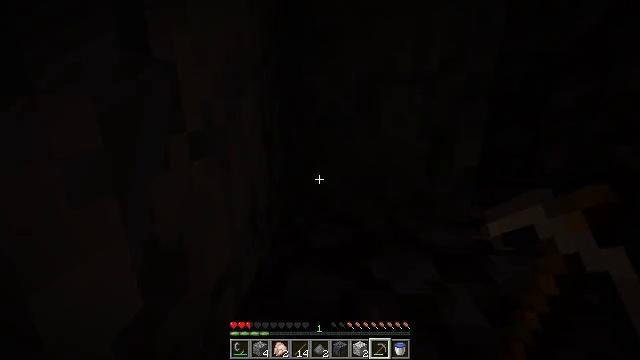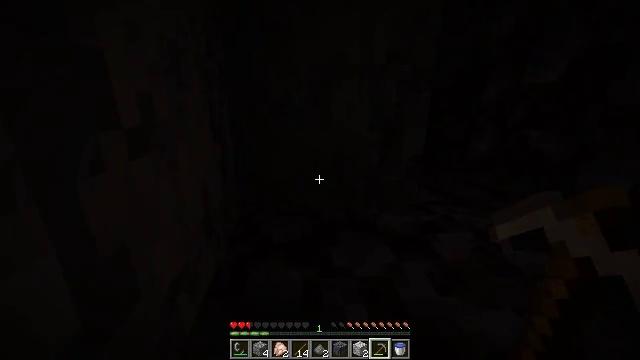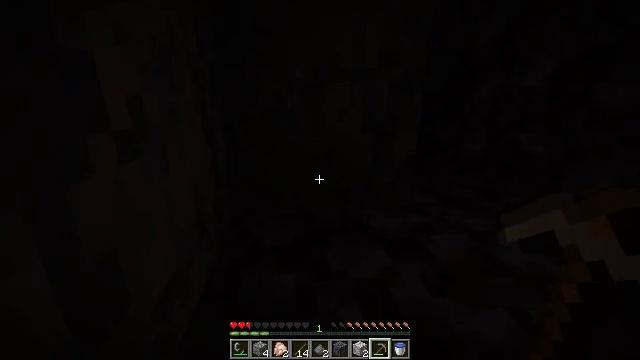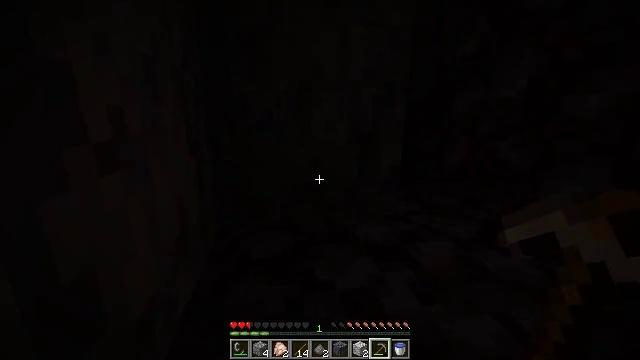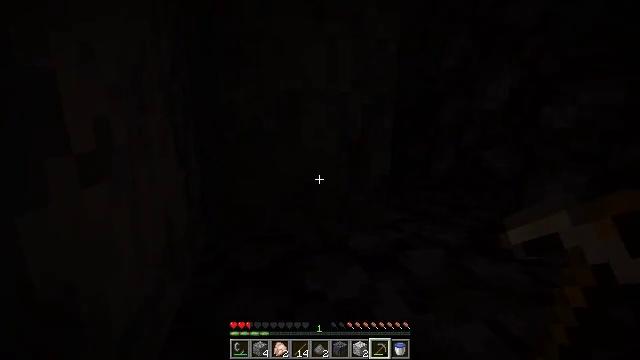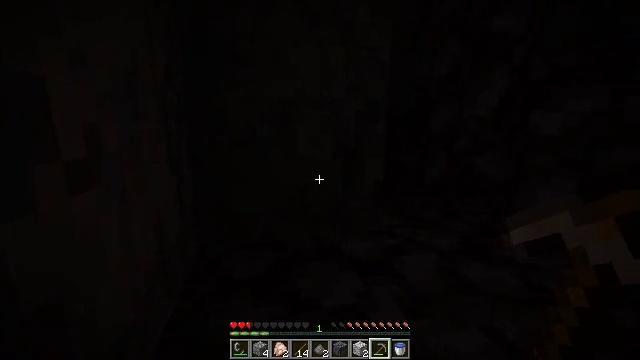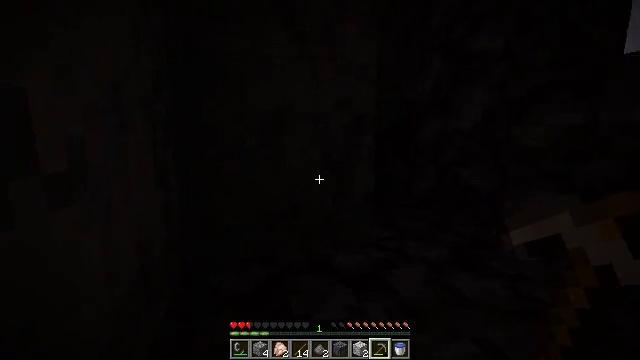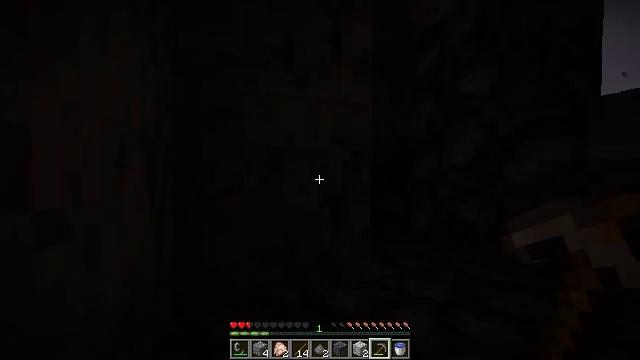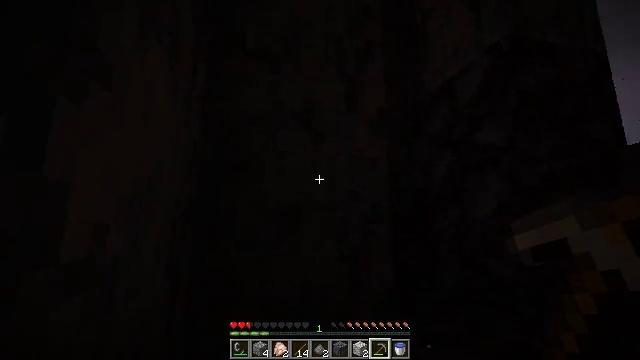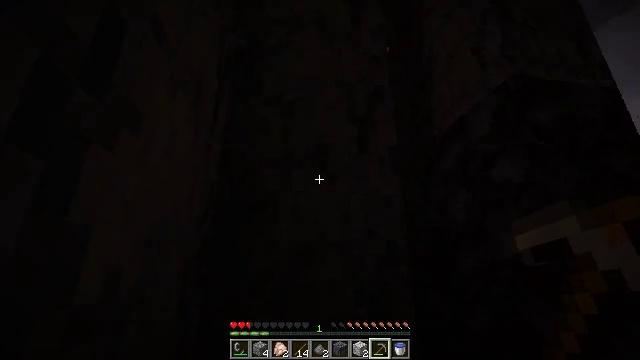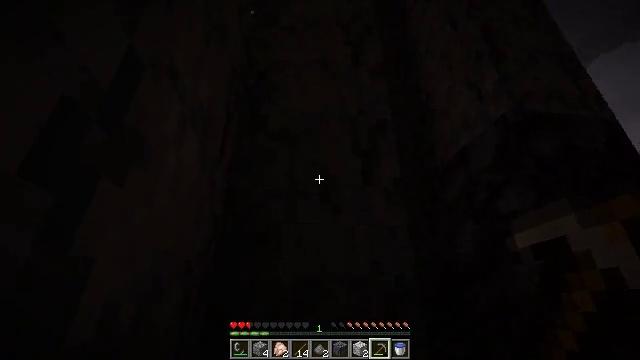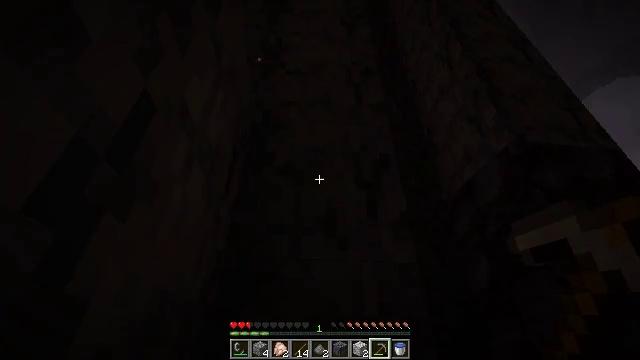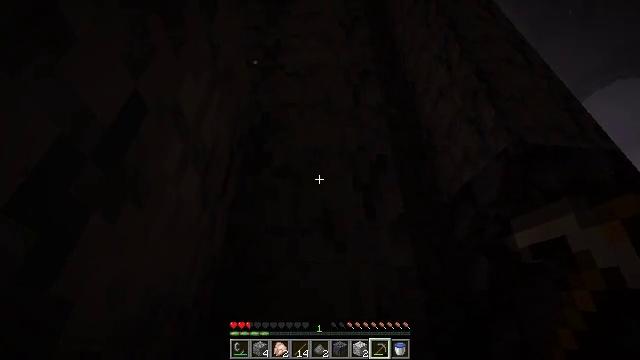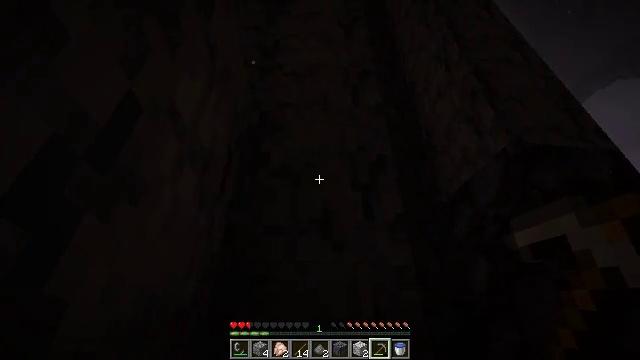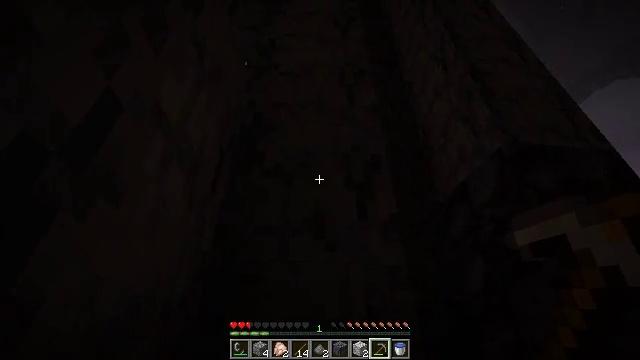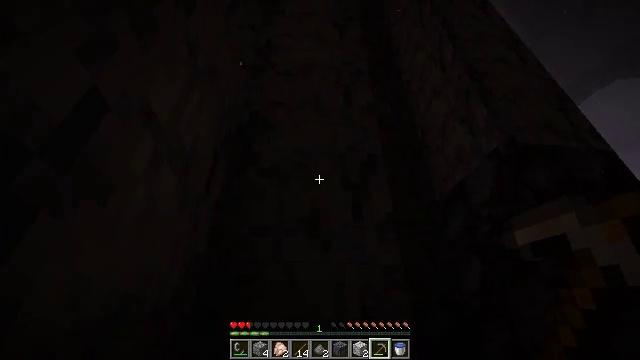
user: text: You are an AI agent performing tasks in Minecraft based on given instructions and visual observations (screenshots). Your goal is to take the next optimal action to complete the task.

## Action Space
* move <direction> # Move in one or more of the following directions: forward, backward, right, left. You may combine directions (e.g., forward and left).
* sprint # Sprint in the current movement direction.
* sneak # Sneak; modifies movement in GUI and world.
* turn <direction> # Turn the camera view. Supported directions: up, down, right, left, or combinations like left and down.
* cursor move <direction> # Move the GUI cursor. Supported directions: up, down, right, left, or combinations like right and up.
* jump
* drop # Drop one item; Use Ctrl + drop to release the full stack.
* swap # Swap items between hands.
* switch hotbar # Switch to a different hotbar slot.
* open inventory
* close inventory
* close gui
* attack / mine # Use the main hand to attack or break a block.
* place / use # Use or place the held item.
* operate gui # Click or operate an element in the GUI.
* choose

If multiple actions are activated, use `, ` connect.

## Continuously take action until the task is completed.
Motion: motion action
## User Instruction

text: Collect basalt for building.
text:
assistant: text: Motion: turn right and down
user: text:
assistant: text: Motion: turn right
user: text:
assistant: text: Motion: turn right and up
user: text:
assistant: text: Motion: turn right and up
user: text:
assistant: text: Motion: turn right and up
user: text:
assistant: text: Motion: turn right and up
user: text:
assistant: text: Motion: turn up
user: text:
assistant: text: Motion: turn left and up
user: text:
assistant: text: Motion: turn left and up
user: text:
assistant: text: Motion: turn left and up
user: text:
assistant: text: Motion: move forward, turn left and up
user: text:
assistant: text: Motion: move forward
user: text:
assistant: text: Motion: move forward
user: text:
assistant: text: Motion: move forward
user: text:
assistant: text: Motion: move forward
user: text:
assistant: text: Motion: move forward, jump
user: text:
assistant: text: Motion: move forward, jump
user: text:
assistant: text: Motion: move forward, jump
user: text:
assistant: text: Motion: move forward, jump
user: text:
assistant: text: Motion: move forward, jump
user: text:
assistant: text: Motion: move forward
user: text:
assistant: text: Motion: no_op
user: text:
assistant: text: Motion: turn left and down
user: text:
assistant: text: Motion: turn left and down
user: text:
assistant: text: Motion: turn left
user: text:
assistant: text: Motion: turn left
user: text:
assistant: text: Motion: turn left and down
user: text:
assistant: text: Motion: turn left and down
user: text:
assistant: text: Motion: turn left and down
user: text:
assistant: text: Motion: turn left and down